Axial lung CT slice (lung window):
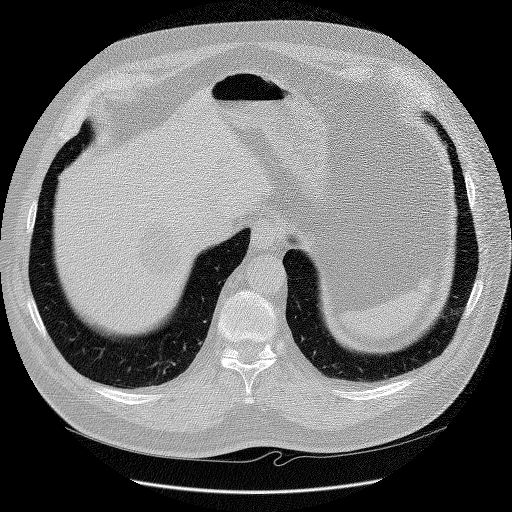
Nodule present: no